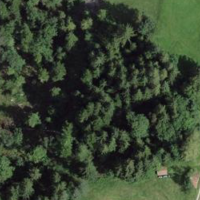
EUNIS habitat code: 43
Species observed at this site:
Plantago media